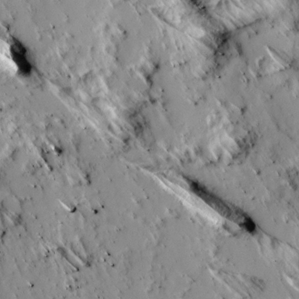
Label: non_frost